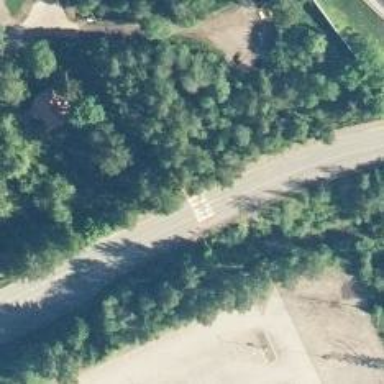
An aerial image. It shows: Asphalt cycleway.